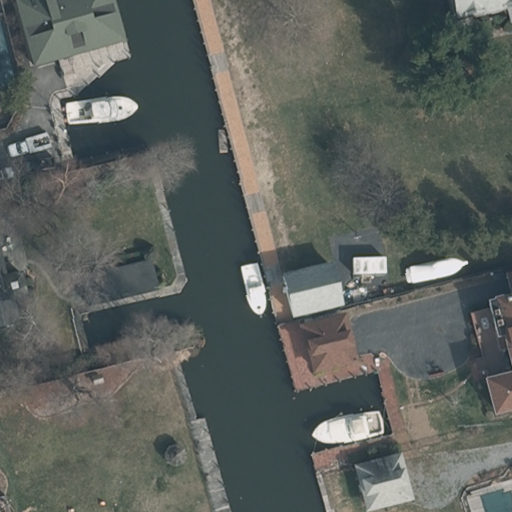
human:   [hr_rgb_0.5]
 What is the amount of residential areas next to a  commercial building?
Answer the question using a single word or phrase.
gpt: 0

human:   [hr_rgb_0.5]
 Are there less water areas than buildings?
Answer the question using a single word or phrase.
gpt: yes

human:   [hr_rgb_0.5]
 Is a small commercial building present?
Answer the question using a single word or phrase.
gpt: no

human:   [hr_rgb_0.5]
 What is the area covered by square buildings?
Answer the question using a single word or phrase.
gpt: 0m2

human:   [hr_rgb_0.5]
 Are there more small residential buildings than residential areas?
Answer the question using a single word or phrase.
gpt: yes

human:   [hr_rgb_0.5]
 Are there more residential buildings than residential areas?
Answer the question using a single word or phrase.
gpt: yes

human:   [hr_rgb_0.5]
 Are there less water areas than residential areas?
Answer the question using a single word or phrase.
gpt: no

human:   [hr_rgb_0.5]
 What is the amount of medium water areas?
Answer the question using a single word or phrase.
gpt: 0

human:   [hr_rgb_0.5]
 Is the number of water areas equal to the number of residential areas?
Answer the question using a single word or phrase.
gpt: yes

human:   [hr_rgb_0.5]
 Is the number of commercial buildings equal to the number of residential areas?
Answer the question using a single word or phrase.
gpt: no

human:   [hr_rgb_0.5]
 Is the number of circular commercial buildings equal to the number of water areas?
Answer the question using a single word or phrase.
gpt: no

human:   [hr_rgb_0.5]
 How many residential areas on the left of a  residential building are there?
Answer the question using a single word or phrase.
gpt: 0

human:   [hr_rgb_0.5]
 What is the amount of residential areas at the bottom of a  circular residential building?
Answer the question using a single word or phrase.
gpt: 0

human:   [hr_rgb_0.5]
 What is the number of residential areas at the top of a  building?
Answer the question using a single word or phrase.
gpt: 0

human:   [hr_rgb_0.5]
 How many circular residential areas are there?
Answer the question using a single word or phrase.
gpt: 0

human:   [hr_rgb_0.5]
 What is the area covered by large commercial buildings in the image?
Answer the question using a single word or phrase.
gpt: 0m2

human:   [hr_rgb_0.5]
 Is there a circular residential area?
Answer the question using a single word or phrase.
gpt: no

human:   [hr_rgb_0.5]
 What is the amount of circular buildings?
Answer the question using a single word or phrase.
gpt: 0

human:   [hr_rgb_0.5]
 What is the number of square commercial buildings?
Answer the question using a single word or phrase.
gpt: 0

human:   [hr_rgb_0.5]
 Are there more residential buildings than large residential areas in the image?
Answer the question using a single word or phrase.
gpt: yes

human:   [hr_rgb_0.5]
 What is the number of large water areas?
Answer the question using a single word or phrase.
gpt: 1

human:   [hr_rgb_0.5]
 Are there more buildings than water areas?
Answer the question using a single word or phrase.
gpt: yes

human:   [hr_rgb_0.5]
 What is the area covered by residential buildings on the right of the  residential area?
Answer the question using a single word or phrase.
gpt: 0m2

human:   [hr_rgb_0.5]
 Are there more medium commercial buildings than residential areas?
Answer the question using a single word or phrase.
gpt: no

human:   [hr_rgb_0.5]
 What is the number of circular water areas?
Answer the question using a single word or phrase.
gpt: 0

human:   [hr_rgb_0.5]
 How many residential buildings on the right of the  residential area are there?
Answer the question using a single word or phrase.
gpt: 0

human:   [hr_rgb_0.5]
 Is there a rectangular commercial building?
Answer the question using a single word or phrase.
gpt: no

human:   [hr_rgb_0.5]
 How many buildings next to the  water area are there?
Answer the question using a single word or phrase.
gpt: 8

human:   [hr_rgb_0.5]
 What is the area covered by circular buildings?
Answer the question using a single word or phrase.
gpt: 0m2

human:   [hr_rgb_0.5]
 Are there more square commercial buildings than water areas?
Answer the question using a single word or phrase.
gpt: no

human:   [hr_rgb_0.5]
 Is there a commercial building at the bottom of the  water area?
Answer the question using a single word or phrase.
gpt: no

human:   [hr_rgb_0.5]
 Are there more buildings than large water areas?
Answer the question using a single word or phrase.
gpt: yes

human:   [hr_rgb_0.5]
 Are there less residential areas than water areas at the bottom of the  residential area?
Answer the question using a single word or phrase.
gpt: no

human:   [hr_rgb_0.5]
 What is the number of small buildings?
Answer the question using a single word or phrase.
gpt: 4

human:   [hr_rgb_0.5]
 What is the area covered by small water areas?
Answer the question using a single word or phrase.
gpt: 0m2

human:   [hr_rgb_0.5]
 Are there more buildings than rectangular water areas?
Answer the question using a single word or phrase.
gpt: yes